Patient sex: M
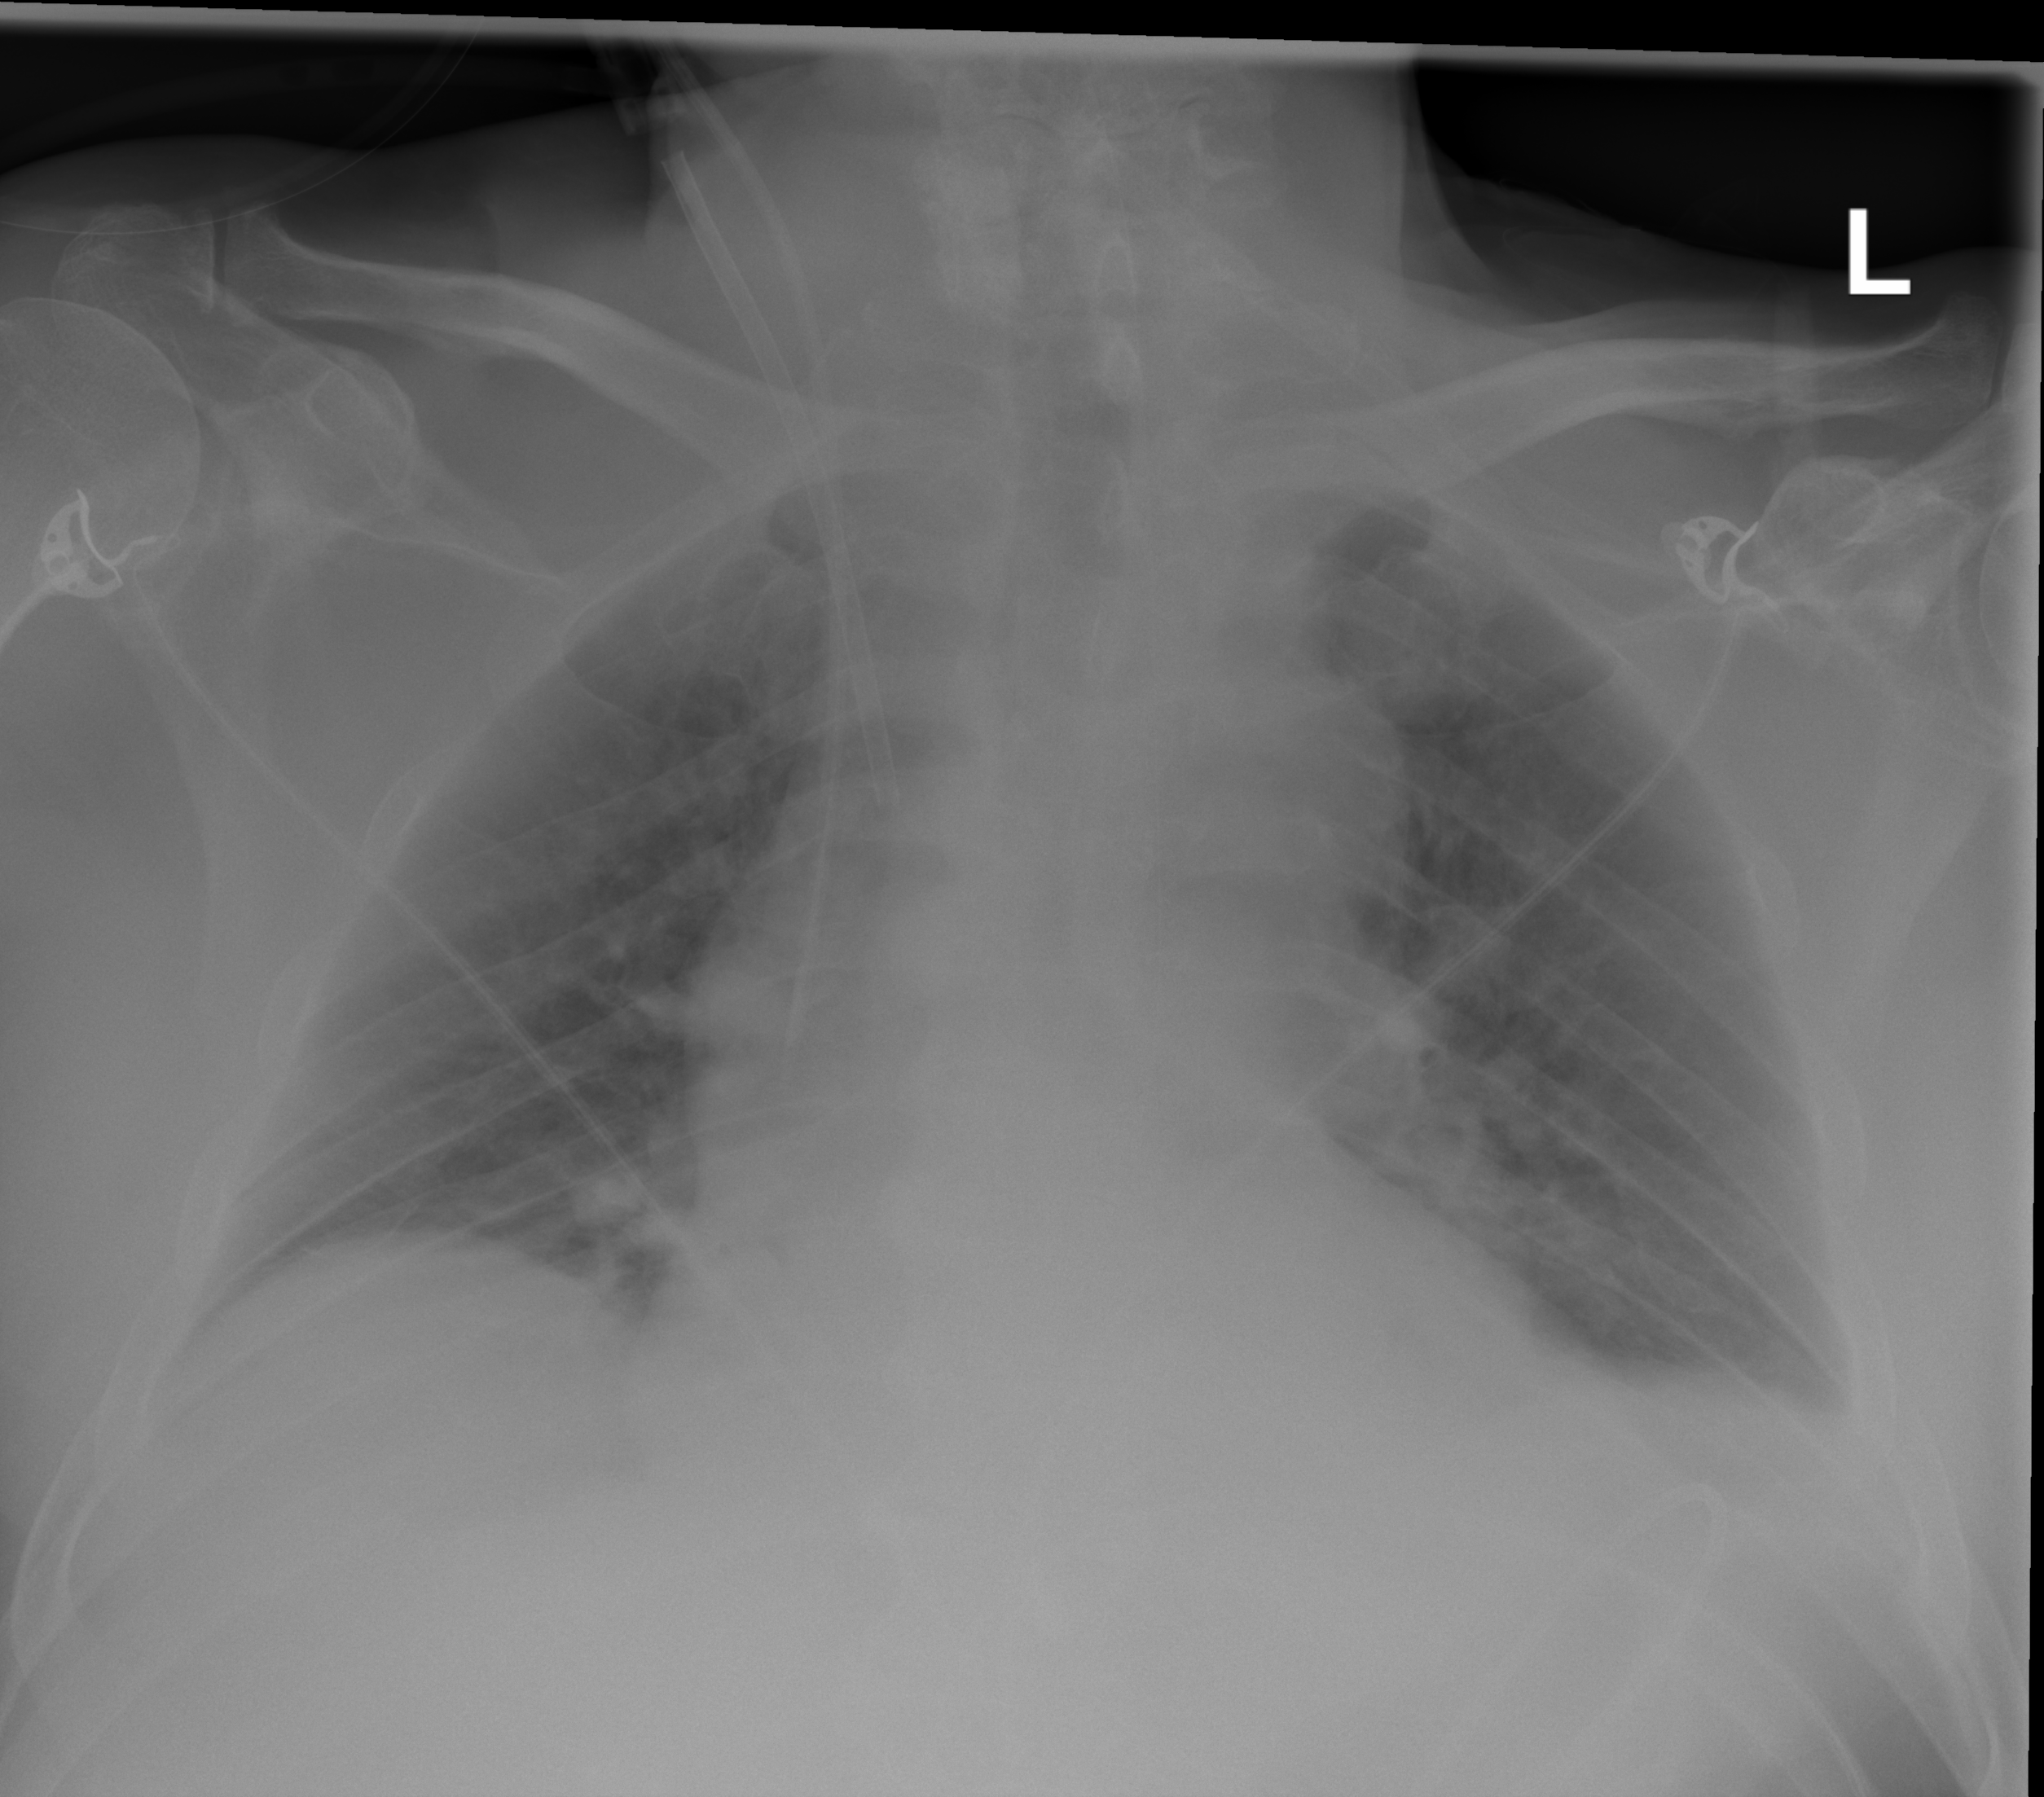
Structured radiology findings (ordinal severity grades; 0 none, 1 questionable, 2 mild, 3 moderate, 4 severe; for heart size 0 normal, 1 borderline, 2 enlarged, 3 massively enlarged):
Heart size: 2
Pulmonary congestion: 2
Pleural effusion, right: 0
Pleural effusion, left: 2
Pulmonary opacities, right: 0
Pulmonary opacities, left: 0
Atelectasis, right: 2
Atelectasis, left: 2